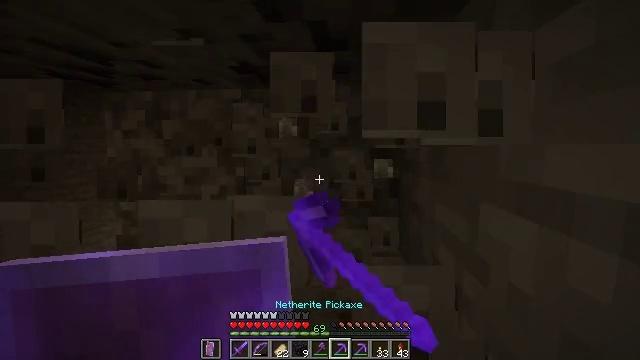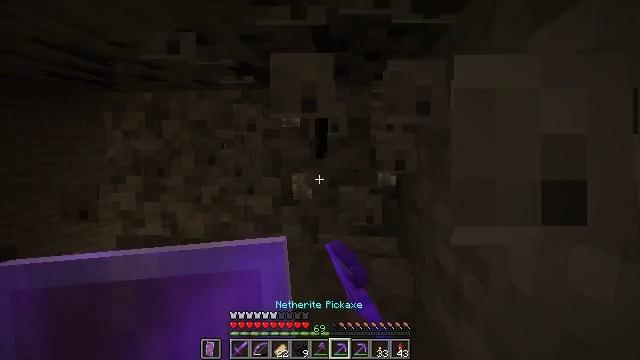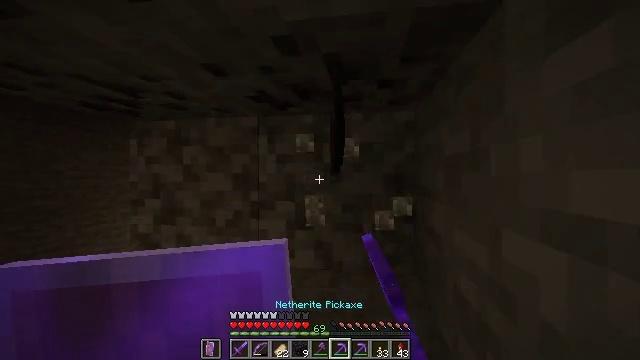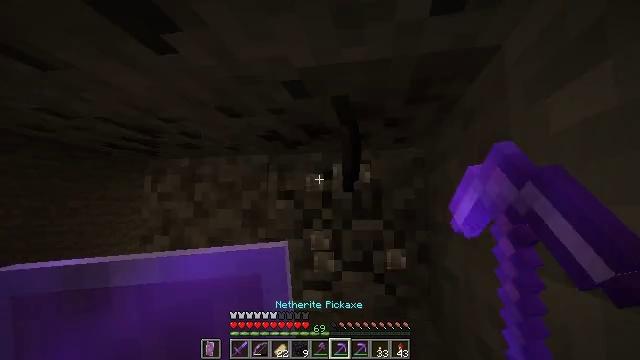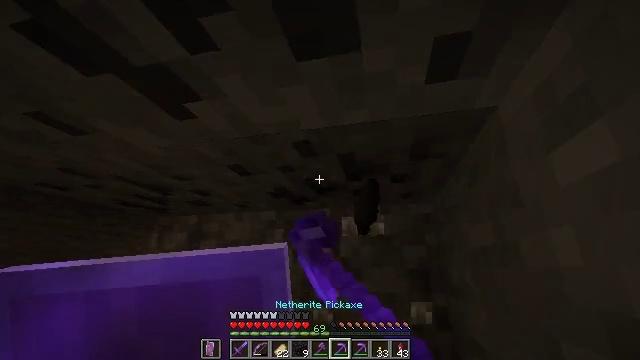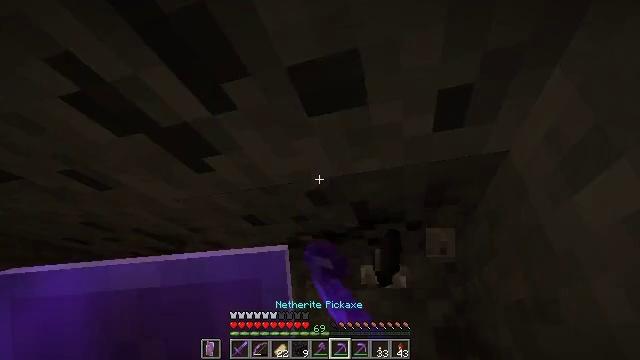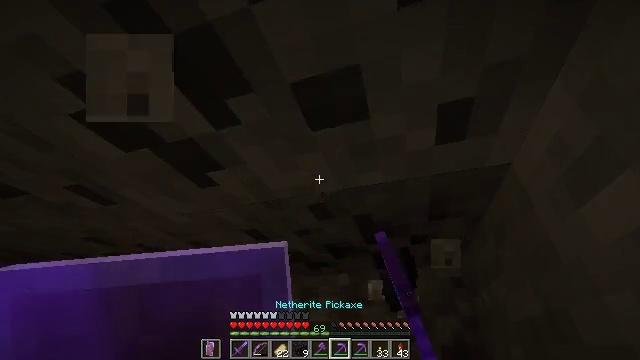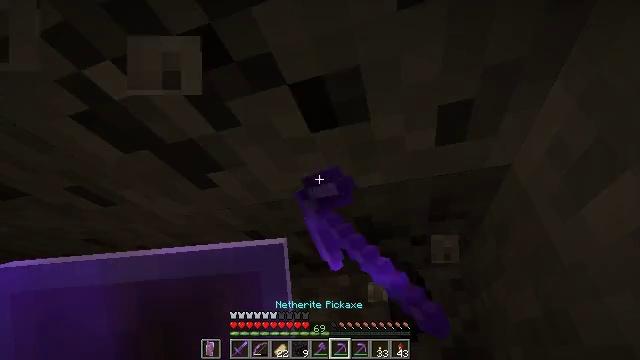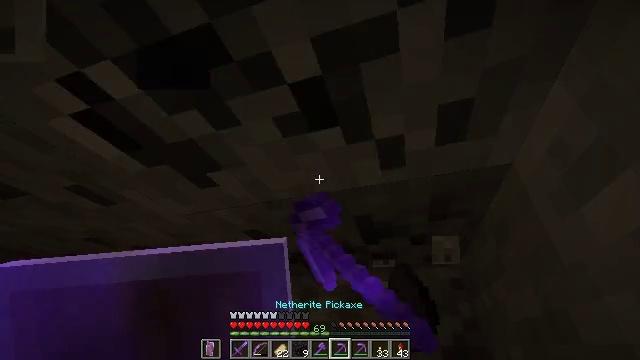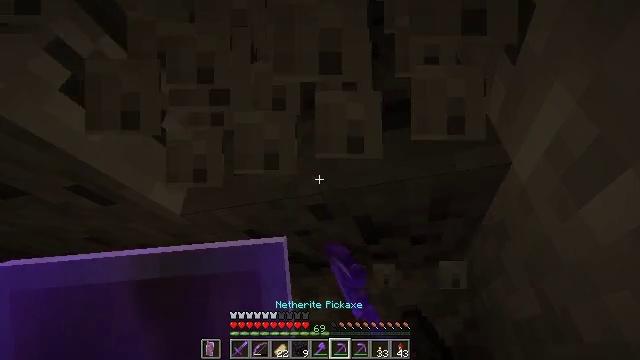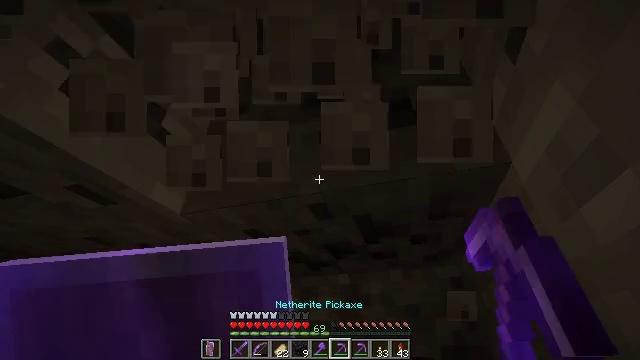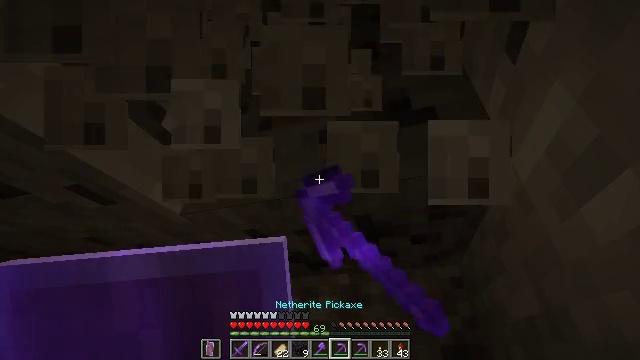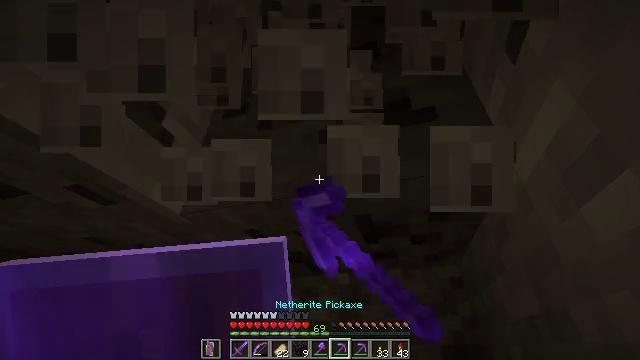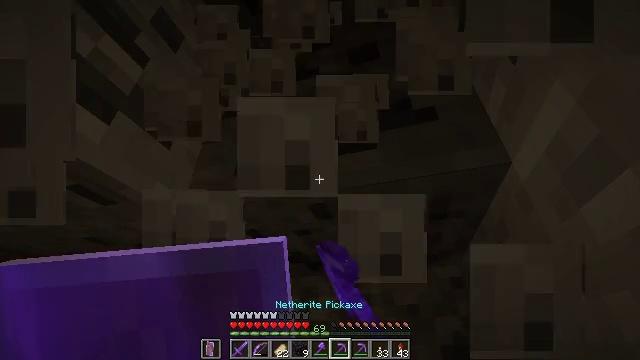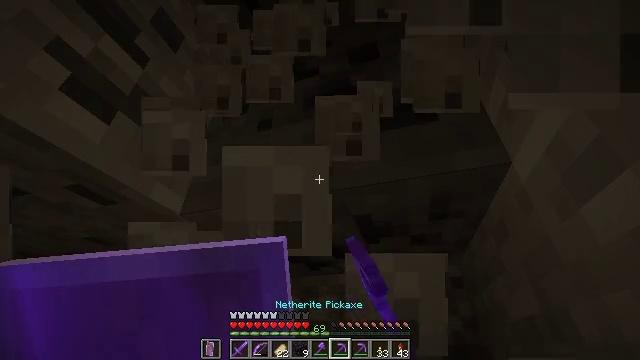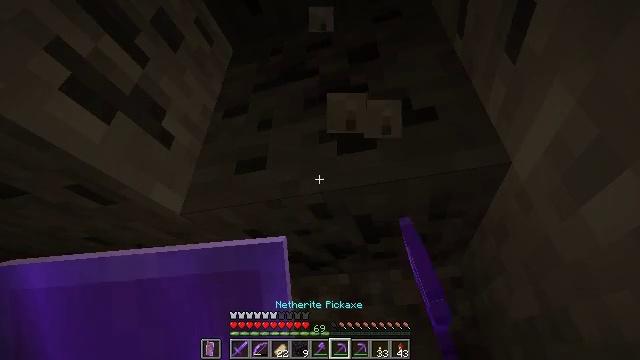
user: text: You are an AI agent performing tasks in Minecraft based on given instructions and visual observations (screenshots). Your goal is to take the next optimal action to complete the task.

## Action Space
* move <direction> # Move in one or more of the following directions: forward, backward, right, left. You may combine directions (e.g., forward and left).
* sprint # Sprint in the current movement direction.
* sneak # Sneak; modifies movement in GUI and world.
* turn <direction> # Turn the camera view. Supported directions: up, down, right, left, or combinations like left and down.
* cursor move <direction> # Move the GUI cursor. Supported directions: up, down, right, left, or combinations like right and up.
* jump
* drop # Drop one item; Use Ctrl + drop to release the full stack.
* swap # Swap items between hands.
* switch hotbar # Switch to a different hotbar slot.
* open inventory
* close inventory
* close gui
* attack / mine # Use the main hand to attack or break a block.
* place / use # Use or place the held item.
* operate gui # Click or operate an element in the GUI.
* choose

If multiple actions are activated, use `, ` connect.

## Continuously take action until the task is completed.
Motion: motion action
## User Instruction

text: Extract coal from the ore block.
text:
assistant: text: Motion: attack / mine
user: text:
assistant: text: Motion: turn left and up, attack / mine
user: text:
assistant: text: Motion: turn left and up, attack / mine
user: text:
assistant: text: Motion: turn left and up, attack / mine
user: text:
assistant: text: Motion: turn left and up, attack / mine
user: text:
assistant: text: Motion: turn up, attack / mine
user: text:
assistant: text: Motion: attack / mine
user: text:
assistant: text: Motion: attack / mine
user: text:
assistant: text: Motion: attack / mine
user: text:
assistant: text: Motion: attack / mine
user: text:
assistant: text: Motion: attack / mine
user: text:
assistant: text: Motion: attack / mine
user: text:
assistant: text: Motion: no_op
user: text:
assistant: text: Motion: no_op
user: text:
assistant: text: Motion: no_op
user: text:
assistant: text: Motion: no_op
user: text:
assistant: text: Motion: no_op
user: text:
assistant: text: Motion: no_op
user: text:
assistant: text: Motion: no_op
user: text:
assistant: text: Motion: attack / mine
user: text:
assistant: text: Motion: attack / mine
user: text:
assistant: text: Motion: attack / mine
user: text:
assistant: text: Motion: attack / mine
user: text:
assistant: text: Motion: attack / mine
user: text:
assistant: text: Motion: attack / mine
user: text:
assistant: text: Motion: attack / mine
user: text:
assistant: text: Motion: turn left and up
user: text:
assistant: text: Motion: turn left and up
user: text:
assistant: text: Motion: turn left and up
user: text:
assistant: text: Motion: no_op